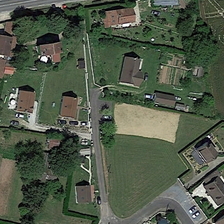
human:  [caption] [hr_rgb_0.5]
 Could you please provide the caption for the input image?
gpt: some buildings and many green trees are in a medium residential area .

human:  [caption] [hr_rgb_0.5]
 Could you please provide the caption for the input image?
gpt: some buildings and many green trees are in a medium residential area .

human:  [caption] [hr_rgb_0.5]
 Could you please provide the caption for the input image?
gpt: some buildings and many green trees are in a medium residential area .

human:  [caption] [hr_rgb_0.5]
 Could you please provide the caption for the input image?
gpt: some buildings and many green trees are in a medium residential area .

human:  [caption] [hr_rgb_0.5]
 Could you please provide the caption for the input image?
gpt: some buildings and many green trees are in a medium residential area .